Question: Not even sure where I should begin debugging this issue, but all of my CSS classes seem to be duplicating for some reason. I'm attaching an image for reference, but other than that; I have zero idea where to begin looking. I created my project with a Yeoman AngularJS generator. No Sass or LESS. Anyone have any ideas?
Edit: The CSS classes are not duplicated until the minified file is built for production. I'm not sure what to do other than post my Gruntfile.js online? Seems like overkill, but I'm not sure where to look.
'''
// Generated on 2014-05-21 using generator-angular 0.8.0
'use strict';
// # Globbing
// for performance reasons we're only matching one level down:
// 'test/spec/{,*/}*.js'
// use this if you want to recursively match all subfolders:
// 'test/spec/**/*.js'
module.exports = function (grunt) {
// Load grunt tasks automatically
require('load-grunt-tasks')(grunt);
// Time how long tasks take. Can help when optimizing build times
require('time-grunt')(grunt);
// Define the configuration for all the tasks
grunt.initConfig({
// Project settings
yeoman: {
// configurable paths
app: require('./bower.json').appPath || 'app',
dist: 'dist'
},
// Watches files for changes and runs tasks based on the changed files
watch: {
bower: {
files: ['bower.json'],
tasks: ['bowerInstall']
},
js: {
files: ['<%= yeoman.app %>/scripts/{,*/}*.js'],
tasks: ['newer:jshint:all'],
options: {
livereload: true
}
},
jsTest: {
files: ['test/spec/{,*/}*.js'],
tasks: ['newer:jshint:test', 'karma']
},
styles: {
files: ['<%= yeoman.app %>/styles/{,*/}*.css'],
tasks: ['newer:copy:styles', 'autoprefixer']
},
gruntfile: {
files: ['Gruntfile.js']
},
livereload: {
options: {
livereload: '<%= connect.options.livereload %>'
},
files: [
'<%= yeoman.app %>/{,*/}*.html',
'.tmp/styles/{,*/}*.css',
'<%= yeoman.app %>/images/{,*/}*.{png,jpg,jpeg,gif,webp,svg}']
}
},
// The actual grunt server settings
connect: {
options: {
port: 9000,
// Change this to '0.0.0.0' to access the server from outside.
hostname: 'localhost',
livereload: 35729
},
livereload: {
options: {
open: true,
base: [
'.tmp',
'<%= yeoman.app %>']
}
},
test: {
options: {
port: 9001,
base: [
'.tmp',
'test',
'<%= yeoman.app %>']
}
},
dist: {
options: {
base: '<%= yeoman.dist %>'
}
}
},
// Make sure code styles are up to par and there are no obvious mistakes
jshint: {
options: {
jshintrc: '.jshintrc',
reporter: require('jshint-stylish')
},
all: [
'Gruntfile.js',
'<%= yeoman.app %>/scripts/{,*/}*.js'],
test: {
options: {
jshintrc: 'test/.jshintrc'
},
src: ['test/spec/{,*/}*.js']
}
},
// Empties folders to start fresh
clean: {
dist: {
files: [{
dot: true,
src: [
'.tmp',
'<%= yeoman.dist %>/*',
'!<%= yeoman.dist %>/.git*']
}]
},
server: '.tmp'
},
// Add vendor prefixed styles
autoprefixer: {
options: {
browsers: ['last 1 version']
},
dist: {
files: [{
expand: true,
cwd: '.tmp/styles/',
src: '{,*/}*.css',
dest: '.tmp/styles/'
}]
}
},
// Automatically inject Bower components into the app
bowerInstall: {
app: {
src: ['<%= yeoman.app %>/index.html'],
ignorePath: '<%= yeoman.app %>/'
}
},
// Renames files for browser caching purposes
rev: {
dist: {
files: {
src: [
'<%= yeoman.dist %>/scripts/{,*/}*.js',
'<%= yeoman.dist %>/styles/{,*/}*.css',
'<%= yeoman.dist %>/images/{,*/}*.{png,jpg,jpeg,gif,webp,svg}',
'<%= yeoman.dist %>/styles/fonts/*']
}
}
},
// Reads HTML for usemin blocks to enable smart builds that automatically
// concat, minify and revision files. Creates configurations in memory so
// additional tasks can operate on them
useminPrepare: {
html: '<%= yeoman.app %>/index.html',
options: {
dest: '<%= yeoman.dist %>',
flow: {
html: {
steps: {
js: ['concat', 'uglifyjs'],
css: ['cssmin']
},
post: {}
}
}
}
},
// Performs rewrites based on rev and the useminPrepare configuration
usemin: {
html: ['<%= yeoman.dist %>/{,*/}*.html'],
css: ['<%= yeoman.dist %>/styles/{,*/}*.css'],
options: {
assetsDirs: ['<%= yeoman.dist %>', '<%= yeoman.dist %>/images']
}
},
// The following *-min tasks produce minified files in the dist folder
cssmin: {
options: {
//root: '<%= yeoman.app %>'
}
},
imagemin: {
dist: {
files: [{
expand: true,
cwd: '<%= yeoman.app %>/images',
src: '{,*/}*.{png,jpg,jpeg,gif}',
dest: '<%= yeoman.dist %>/images'
}]
}
},
svgmin: {
dist: {
files: [{
expand: true,
cwd: '<%= yeoman.app %>/images',
src: '{,*/}*.svg',
dest: '<%= yeoman.dist %>/images'
}]
}
},
htmlmin: {
dist: {
options: {
collapseWhitespace: true,
collapseBooleanAttributes: true,
removeCommentsFromCDATA: true,
removeOptionalTags: true
},
files: [{
expand: true,
cwd: '<%= yeoman.dist %>',
src: ['*.html', 'views/{,*/}*.html'],
dest: '<%= yeoman.dist %>'
}]
}
},
// ngmin tries to make the code safe for minification automatically by
// using the Angular long form for dependency injection. It doesn't work on
// things like resolve or inject so those have to be done manually.
ngmin: {
dist: {
files: [{
expand: true,
cwd: '.tmp/concat/scripts',
src: '*.js',
dest: '.tmp/concat/scripts'
}]
}
},
// Replace Google CDN references
cdnify: {
dist: {
html: ['<%= yeoman.dist %>/*.html']
}
},
// Copies remaining files to places other tasks can use
copy: {
dist: {
files: [{
expand: true,
dot: true,
cwd: '<%= yeoman.app %>',
dest: '<%= yeoman.dist %>',
src: [
'*.{ico,png,txt}',
'.htaccess',
'*.html',
'views/{,*/}*.html',
'images/{,*/}*.{webp}',
'fonts/**/*',
'bower_components/greensock/src/minified/**/*',
'bower_components/soundmanager/**/*',
'sounds/*', ]
}, {
expand: true,
cwd: '.tmp/images',
dest: '<%= yeoman.dist %>/images',
src: ['generated/*']
}]
},
styles: {
expand: true,
cwd: '<%= yeoman.app %>/styles',
dest: '.tmp/styles/',
src: '{,*/}*.css'
},
scripts: {
expand: true,
cwd: '<%= yeoman.app %>/bower_components/greensock/src/minified',
dest: '<%= yeoman.dist %>/scripts/gsap',
src: '{,*/}*.js'
}
},
// Run some tasks in parallel to speed up the build process
concurrent: {
server: [
'copy:styles'],
test: [
'copy:styles'],
dist: [
'copy:styles',
'imagemin',
'svgmin']
},
// By default, your 'index.html''s <!-- Usemin block --> will take care of
// minification. These next options are pre-configured if you do not wish
// to use the Usemin blocks.
// cssmin: {
// dist: {
// files: {
// '<%= yeoman.dist %>/styles/main.css': [
// '.tmp/styles/{,*/}*.css',
// '<%= yeoman.app %>/styles/{,*/}*.css'
// ]
// }
// }
// },
// uglify: {
// dist: {
// files: {
// '<%= yeoman.dist %>/scripts/scripts.js': [
// '<%= yeoman.dist %>/scripts/scripts.js'
// ]
// }
// }
// },
// concat: {
// dist: {}
// },
// Test settings
karma: {
unit: {
configFile: 'karma.conf.js',
singleRun: true
}
}
});
grunt.registerTask('serve', function (target) {
if (target === 'dist') {
return grunt.task.run(['build', 'connect:dist:keepalive']);
}
grunt.task.run([
'clean:server',
'bowerInstall',
'concurrent:server',
'autoprefixer',
'connect:livereload',
'watch']);
});
grunt.registerTask('server', function (target) {
grunt.log.warn('The 'server' task has been deprecated. Use 'grunt serve' to start a server.');
grunt.task.run(['serve:' + target]);
});
grunt.registerTask('test', [
'clean:server',
'concurrent:test',
'autoprefixer',
'connect:test',
'karma']);
grunt.registerTask('build', [
'clean:dist',
'bowerInstall',
'useminPrepare',
'concurrent:dist',
'autoprefixer',
'concat',
'ngmin',
'copy:dist',
'cdnify',
'cssmin',
'uglify',
'rev',
'usemin',
'htmlmin']);
grunt.registerTask('default', [
'newer:jshint',
'test',
'build']);
};
'''

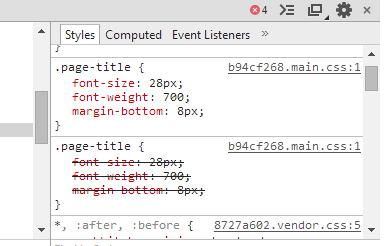
Answer: The problem has been corrected. The top section is my wrong code while the bottom reflects the proper working one.
'''
// Reads HTML for usemin blocks to enable smart builds that automatically
// concat, minify and revision files. Creates configurations in memory so
// additional tasks can operate on them
useminPrepare: {
html: '<%= yeoman.app %>/index.html',
options: {
dest: '<%= yeoman.dist %>',
flow: {
html: {
steps: {
js: ['concat', 'uglifyjs'],
css: ['cssmin']
},
post: {}
}
}
}
},
// Performs rewrites based on rev and the useminPrepare configuration
usemin: {
html: ['<%= yeoman.dist %>/{,*/}*.html'],
css: ['<%= yeoman.dist %>/styles/{,*/}*.css'],
options: {
assetsDirs: ['<%= yeoman.dist %>', '<%= yeoman.dist %>/images']
}
},
// The following *-min tasks produce minified files in the dist folder
cssmin: {
options: {
//root: '<%= yeoman.app %>'
}
},
'''
'''
// Reads HTML for usemin blocks to enable smart builds that automatically
// concat, minify and revision files. Creates configurations in memory so
// additional tasks can operate on them
useminPrepare: {
html: '<%= yeoman.app %>/index.html',
options: {
dest: '<%= yeoman.dist %>'
}
},
// Performs rewrites based on rev and the useminPrepare configuration
usemin: {
options: {
assetsDirs: ['<%= yeoman.dist %>', '<%= yeoman.dist %>/images']
},
html: ['<%= yeoman.dist %>/{,*/}*.html'],
css: ['<%= yeoman.dist %>/styles/{,*/}*.css']
},
'''